Question: I have problem with Visual Studio 2010 on Windows 7 64-bit. After some time of work VS starts consuming ~50% CPU and UI responding slows down. When I close VS then UI disappear but process stay.
When I forgot to kill those hung processes at the end of day, I will end up with numerous devenv.exe processes.
I have reinstall Visual Studio and reinstall Windows and ended up with the same problem... doesn't change anything. Please help. :/

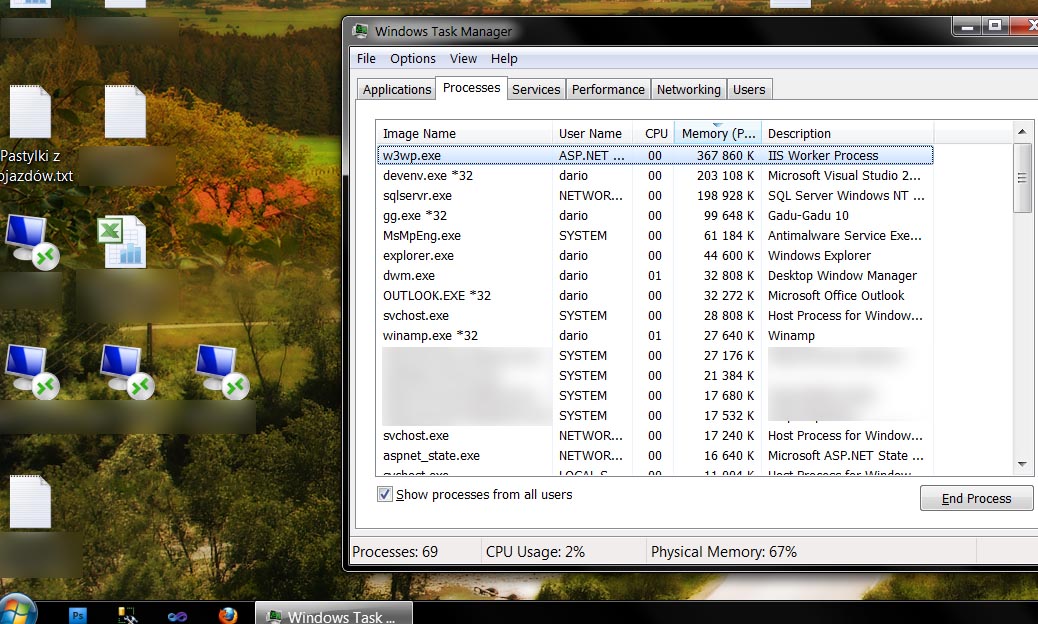
Answer: Remove and/or uninstall all third-party Visual Studio add-ins and extensions. Disabling is not good enough.
Visual Studio 2010 relies heavily on graphics. Therefore:
- - -
There are also temporary files that Visual Studio uses that may need to be cleared out.
- - -
Your project and solution user settings may be corrupt due to so many "crashes".
-